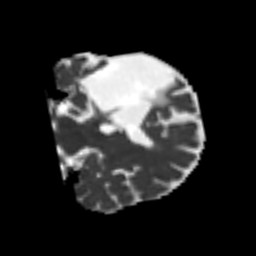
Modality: MD
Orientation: coronal
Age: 52
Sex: male
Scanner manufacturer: siemens
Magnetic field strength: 3 T
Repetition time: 4.987 s
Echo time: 0.0792 s